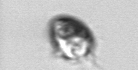
Label: Balanion